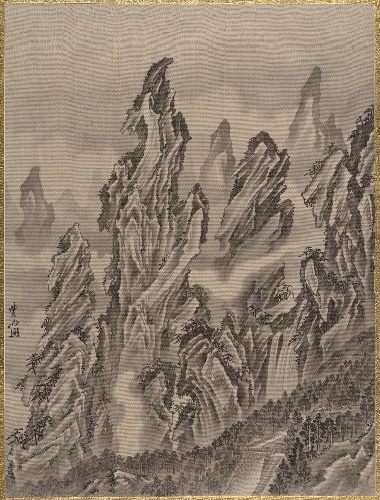
Artist: Kawanabe Kyōsai 河鍋暁斎
Artist bio: Japanese, 1831–1889
Date: ca. 1887
Object type: Album leaf
Classification: Paintings
Medium: Album leaf; ink and color on silk
Culture: Japan
Period: Meiji period (1868–1912)
Dimensions: 14 1/4 x 10 3/4 in. (36.2 x 27.3 cm)
Department: Asian Art
Credit line: Charles Stewart Smith Collection, Gift of Mrs. Charles Stewart Smith, Charles Stewart Smith Jr., and Howard Caswell Smith, in memory of Charles Stewart Smith, 1914
Accession year: 1914
Repository: Metropolitan Museum of Art, New York, NY
Tags: Mountains|Landscapes